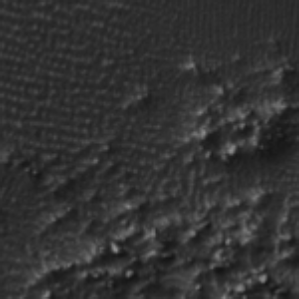
Label: frost